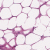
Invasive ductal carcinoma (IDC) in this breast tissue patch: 0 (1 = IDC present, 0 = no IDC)